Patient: sex F, age 73
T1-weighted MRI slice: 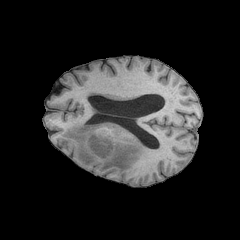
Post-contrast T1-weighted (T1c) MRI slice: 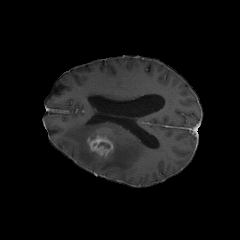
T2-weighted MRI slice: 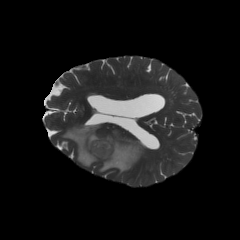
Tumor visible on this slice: yes
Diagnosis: Glioblastoma, IDH-wildtype
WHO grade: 4